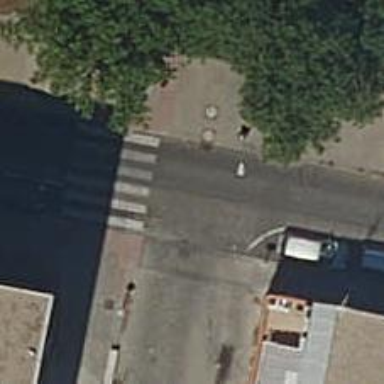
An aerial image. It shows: Pedestrian road.